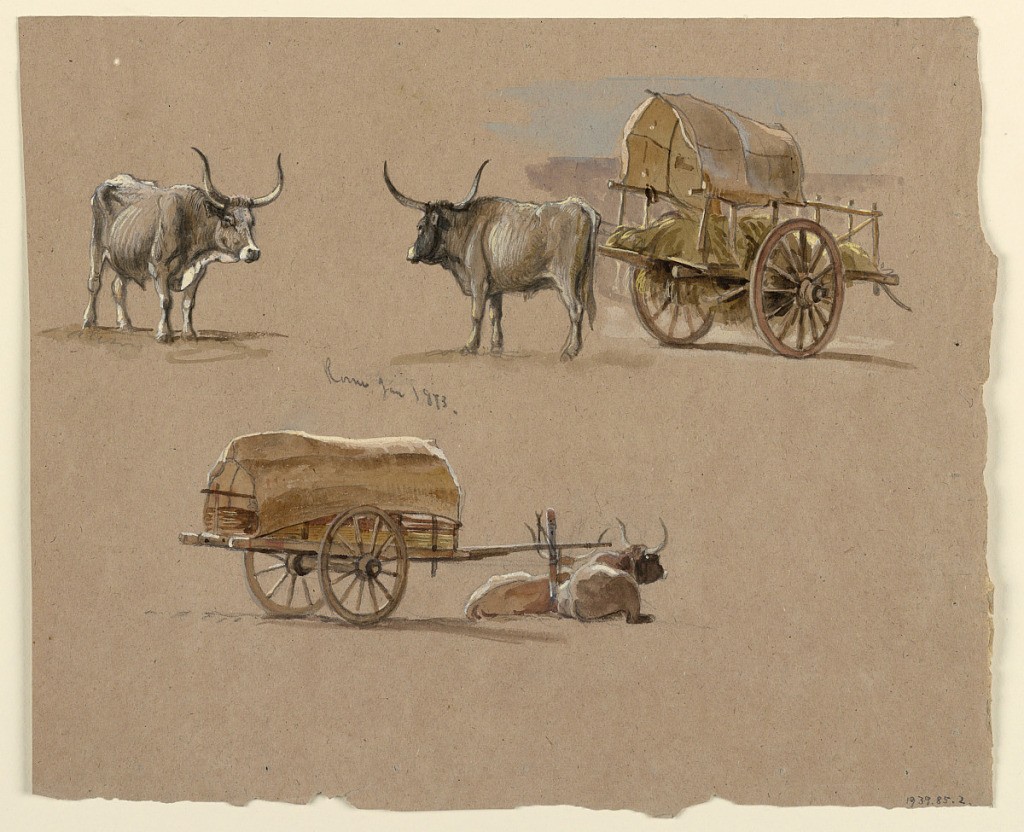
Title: Oxcarts, Rome, Italy
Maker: Samuel Colman, American, 1832–1920
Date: January 1873
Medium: Recto: Graphite, brush and white gouache on rough brown paper Verso: Graphite on rough brown paper
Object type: Drawing
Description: Recto:  Horizontal view divided into two areas: at top left a standing ox shown obliquely from the right shoulder and at top right another ox shown from the left back standing beside a cart laden with straw (?) as a cover extends from the front toward the middle before a slightly sketched background; at the bottom is a covered and laden cart,  shown slightly obliquely from the right back, with tow crouching oxen.

Verso in opposite direction: a distant view of two or three woman washing is visible in the center of the foreground below an elevation with trees, probably cypresses.  A wall with a palm tree behind its right corner is visible in the left foreground.  Two palms and other trees rise in the middleground.  Framing lines at the bottom.  Lower half of the paper is empty.